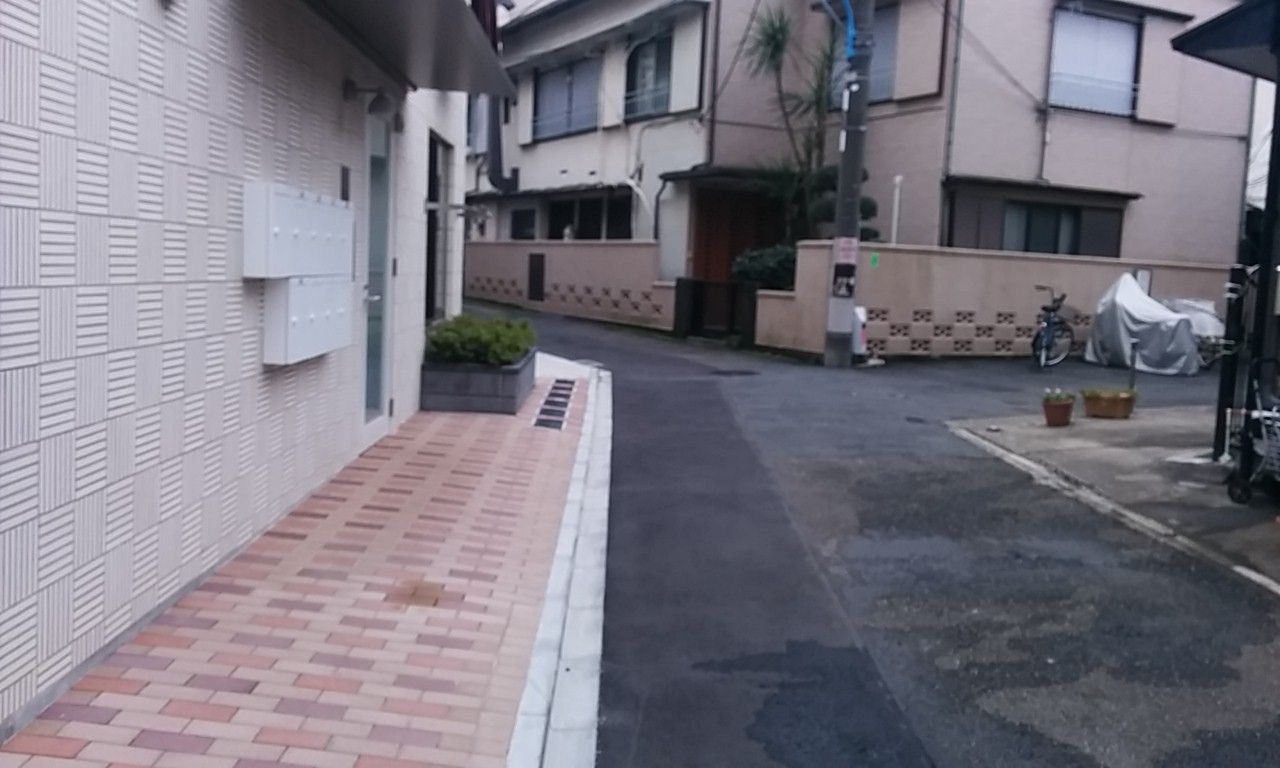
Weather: clear
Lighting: day
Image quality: good
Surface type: walking surface
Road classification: unclassified
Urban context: urban centre
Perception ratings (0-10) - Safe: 2.95, Lively: 7, Beautiful: 5.99, Boring: 3.1, Depressing: 2.42, Wealthy: 3.81